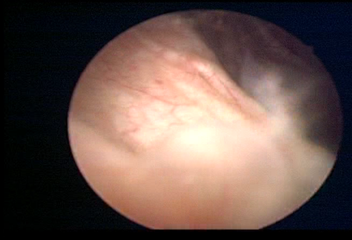
Modality: WLC
Class: Anatomical landmarks
Subclass: UreteralOrifice
Bladder cancer association: No
Annotated structures: Right ureteral orifice